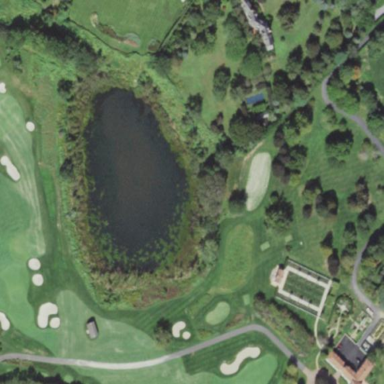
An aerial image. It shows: Scenic view of water hazard on golf course. The natural water feature adds beauty to the landscape.